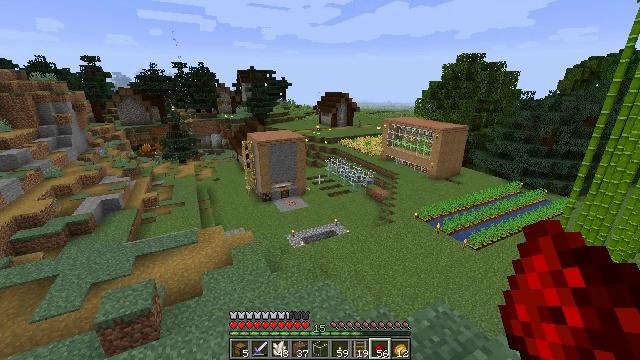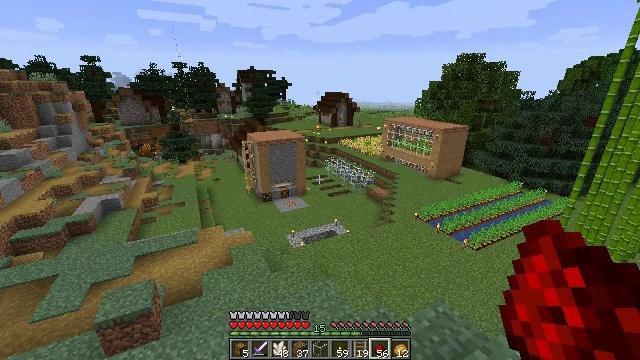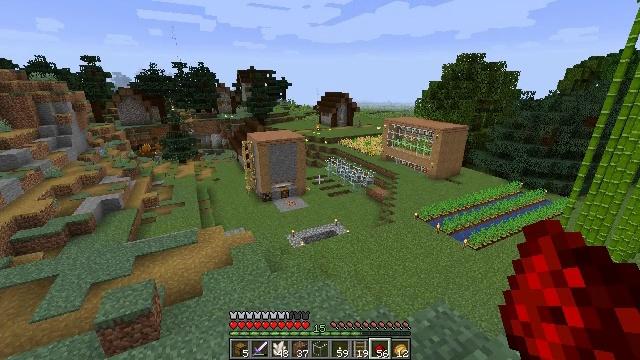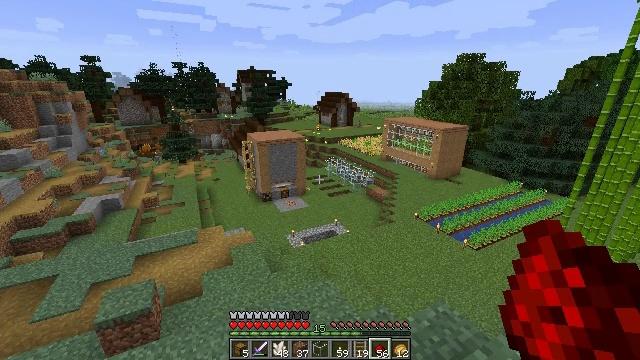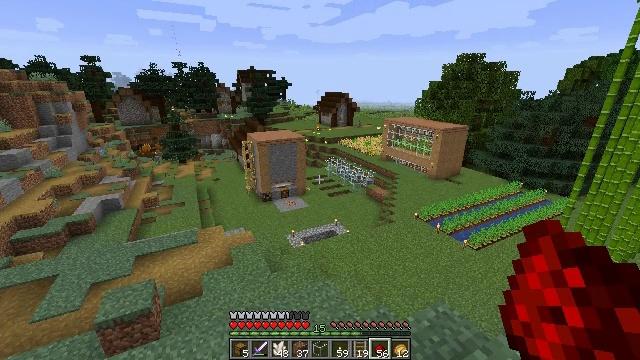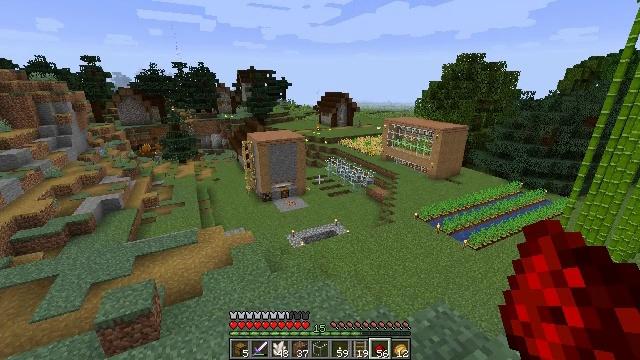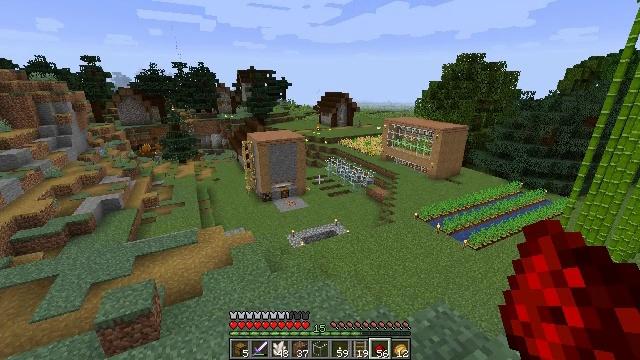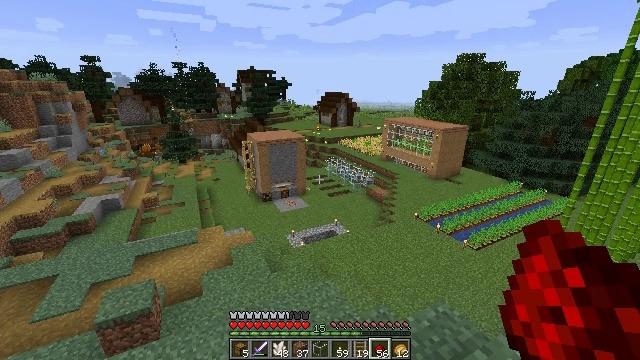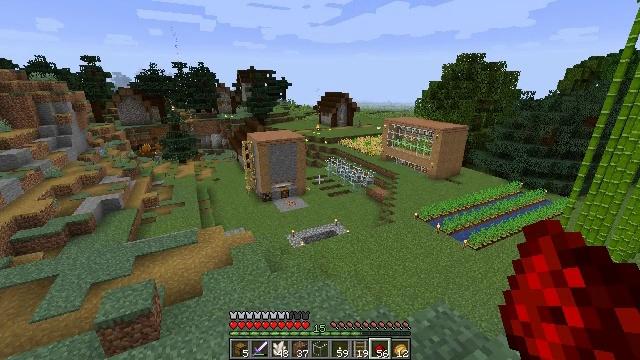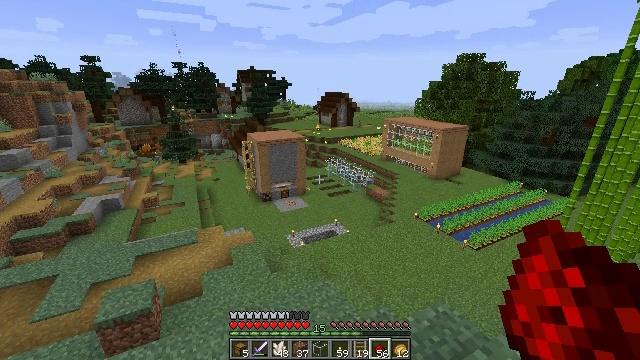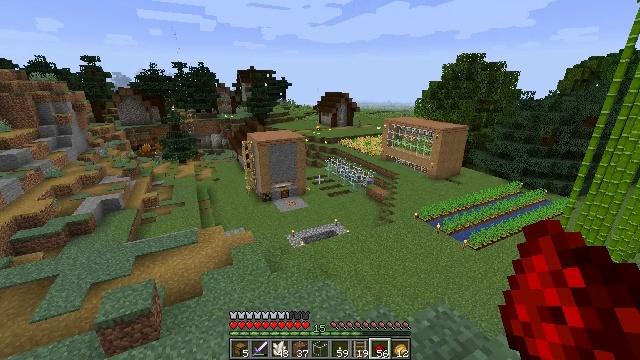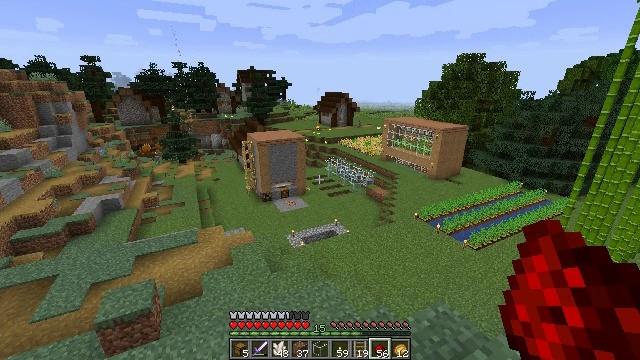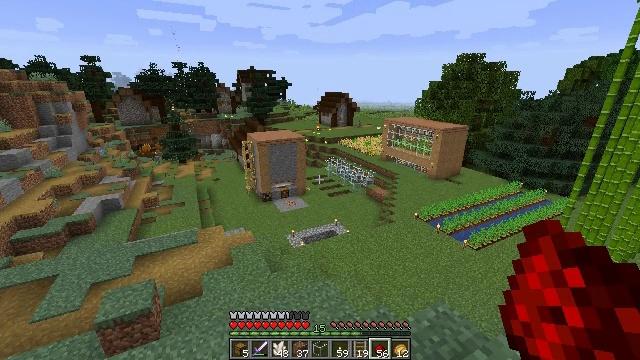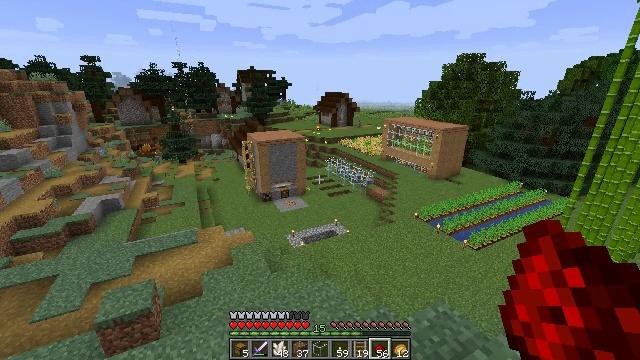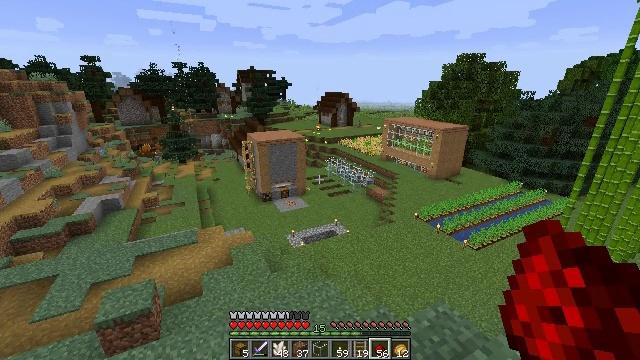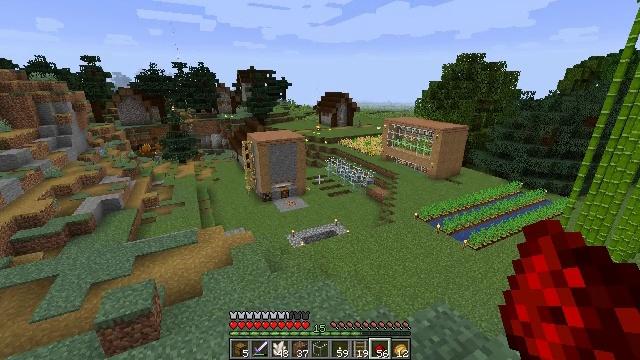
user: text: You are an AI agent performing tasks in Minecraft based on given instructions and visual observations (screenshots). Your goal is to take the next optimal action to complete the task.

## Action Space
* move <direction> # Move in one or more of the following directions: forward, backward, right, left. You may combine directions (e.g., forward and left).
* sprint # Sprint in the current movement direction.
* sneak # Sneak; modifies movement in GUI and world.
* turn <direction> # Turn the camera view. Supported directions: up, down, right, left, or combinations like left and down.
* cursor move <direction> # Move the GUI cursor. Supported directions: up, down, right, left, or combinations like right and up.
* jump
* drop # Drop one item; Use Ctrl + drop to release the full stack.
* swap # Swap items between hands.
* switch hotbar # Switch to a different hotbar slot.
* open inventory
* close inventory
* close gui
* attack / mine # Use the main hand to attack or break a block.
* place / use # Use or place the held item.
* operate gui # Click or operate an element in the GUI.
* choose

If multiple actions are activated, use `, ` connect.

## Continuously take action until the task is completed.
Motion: motion action
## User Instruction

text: Turn ink sacs or wither roses into black dye.
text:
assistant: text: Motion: no_op
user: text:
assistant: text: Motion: no_op
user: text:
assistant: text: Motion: no_op
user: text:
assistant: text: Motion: no_op
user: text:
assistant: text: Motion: no_op
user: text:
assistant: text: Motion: no_op
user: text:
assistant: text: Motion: no_op
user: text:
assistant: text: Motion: no_op
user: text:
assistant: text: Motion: no_op
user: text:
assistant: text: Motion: no_op
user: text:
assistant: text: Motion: no_op
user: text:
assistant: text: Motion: no_op
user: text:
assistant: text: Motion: no_op
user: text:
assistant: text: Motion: no_op
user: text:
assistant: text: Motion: no_op
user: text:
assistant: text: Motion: no_op
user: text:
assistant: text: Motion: no_op
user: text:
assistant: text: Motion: no_op
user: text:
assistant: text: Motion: no_op
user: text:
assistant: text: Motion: no_op
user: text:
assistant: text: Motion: no_op
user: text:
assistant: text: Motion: no_op
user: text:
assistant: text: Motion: no_op
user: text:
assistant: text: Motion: no_op
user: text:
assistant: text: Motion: no_op
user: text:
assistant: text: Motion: no_op
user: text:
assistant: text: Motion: no_op
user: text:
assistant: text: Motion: no_op
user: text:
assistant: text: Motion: no_op
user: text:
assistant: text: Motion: no_op